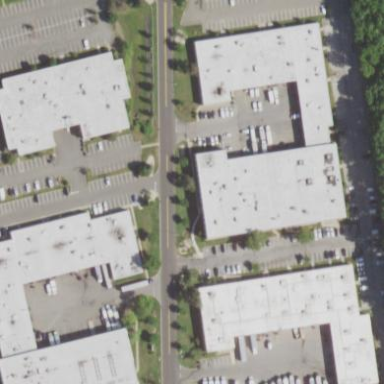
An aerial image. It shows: Building with flat roof.